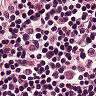
Metastatic tissue present: no